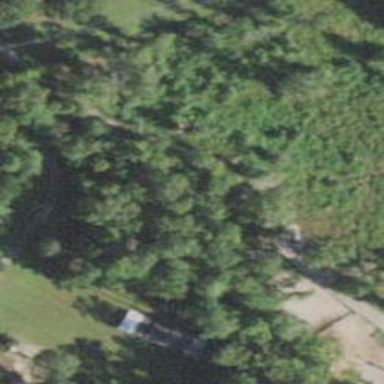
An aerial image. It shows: Driveway leading to service road.